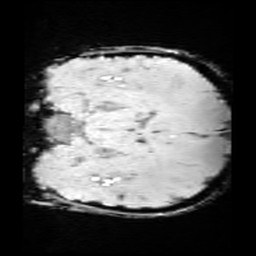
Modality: SWI
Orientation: coronal
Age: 10
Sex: female
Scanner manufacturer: siemens
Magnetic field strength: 3 T
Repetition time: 0.027 s
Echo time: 0.02 s